Interaction volume radius: 5 \u00c5
Interaction volume height: 35 \u00c5
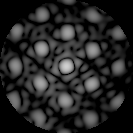
Disorder parameter: 0.2115